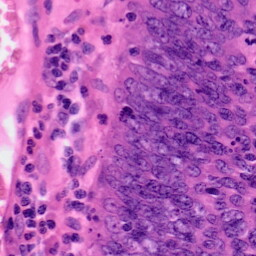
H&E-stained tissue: Colon